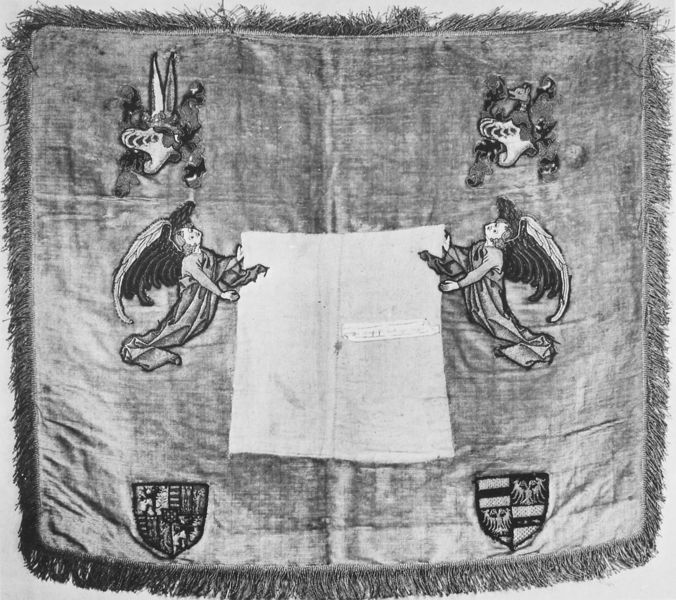
Titel: Reliquientuch V
Standort: Blankenheim, St. Mariä Himmelfahrt (EU - D - NRW)
Schlagwörter: adler, flügel, grau, tuch, teppich, samt, fransen, gewand, stickerei, engel, wandteppich, flicken, ornamente, symmetrisch, wappen, helme, löwe, bär, quadrat, doppeladler, schildwappen